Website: bh-photo
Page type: payment
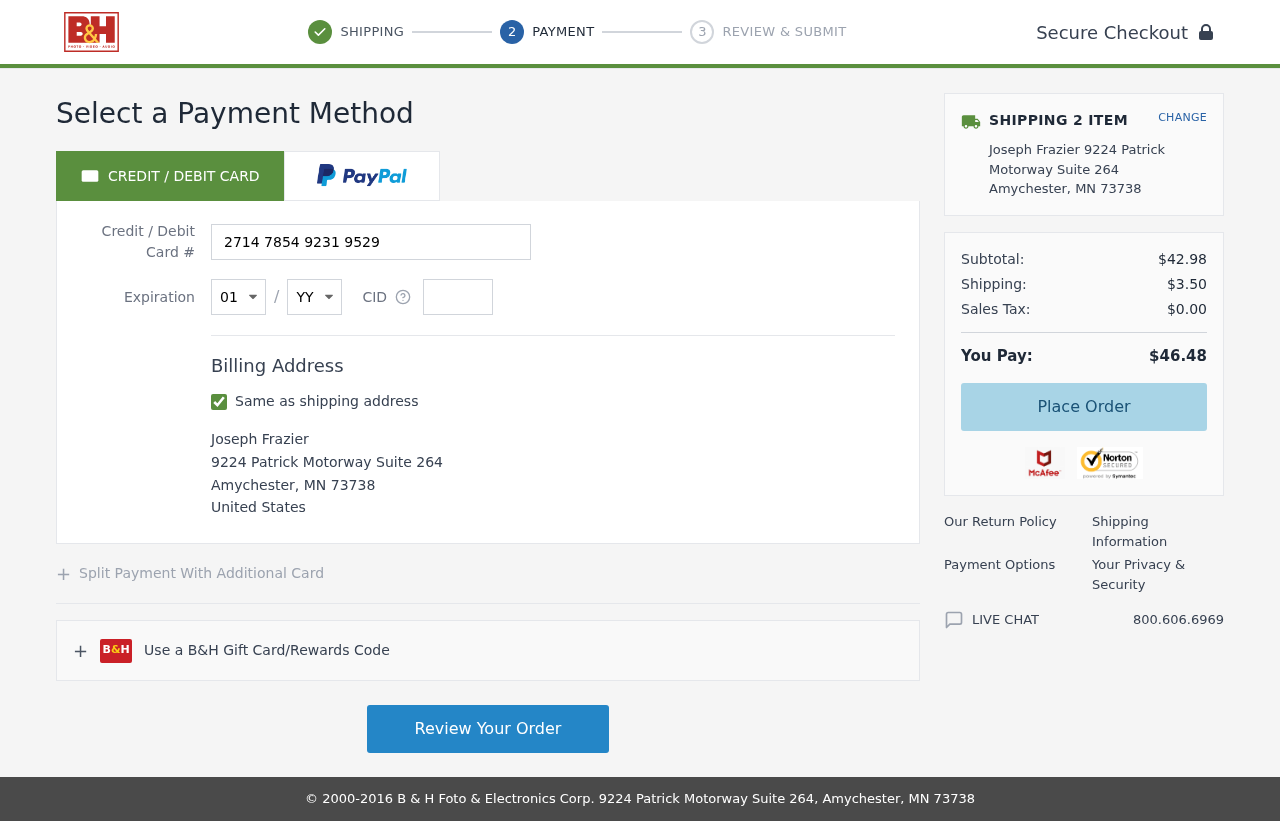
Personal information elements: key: PII_CARD_CVV
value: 054
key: PII_CARD_EXPIRY_MONTH
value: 01
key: PII_CARD_EXPIRY_YEAR
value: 29
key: PII_CARD_NUMBER
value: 2714 7854 9231 9529
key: PII_CITY
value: Amychester
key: PII_COUNTRY
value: United States
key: PII_FULLNAME
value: Joseph Frazier
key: PII_POSTCODE
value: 73738
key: PII_STATE_ABBR
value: MN
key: PII_STREET
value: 9224 Patrick Motorway Suite 264
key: PII_FULLNAME2
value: Joseph Frazier
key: PII_STREET2
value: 9224 Patrick Motorway Suite 264
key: PII_CITY2
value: Amychester
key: PII_STATE_ABBR2
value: MN
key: PII_POSTCODE2
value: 73738
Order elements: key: ORDER_NUM_ITEMS
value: SHIPPING 2 ITEM
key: ORDER_SUBTOTAL
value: $42.98
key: ORDER_SHIPPING_COST
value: $3.50
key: ORDER_TAX
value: $0.00
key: ORDER_TOTAL
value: $46.48